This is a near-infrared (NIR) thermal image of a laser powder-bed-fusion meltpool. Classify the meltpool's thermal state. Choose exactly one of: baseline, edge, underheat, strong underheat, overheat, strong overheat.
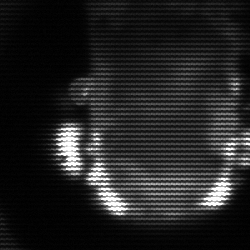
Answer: baseline